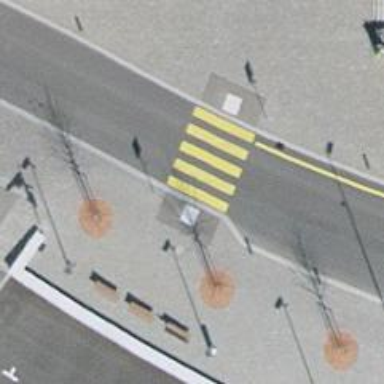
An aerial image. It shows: Uncontrolled crossing on the road.